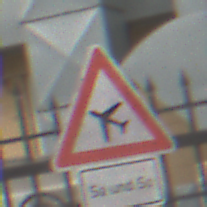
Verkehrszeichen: FlugbetriebRechts
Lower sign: ZeitangabenMitBeschraenkungAufWochentage8
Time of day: MorningAfternoon
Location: Outdoor (Urban)
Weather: Overcast
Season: NotSpecified
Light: Natural